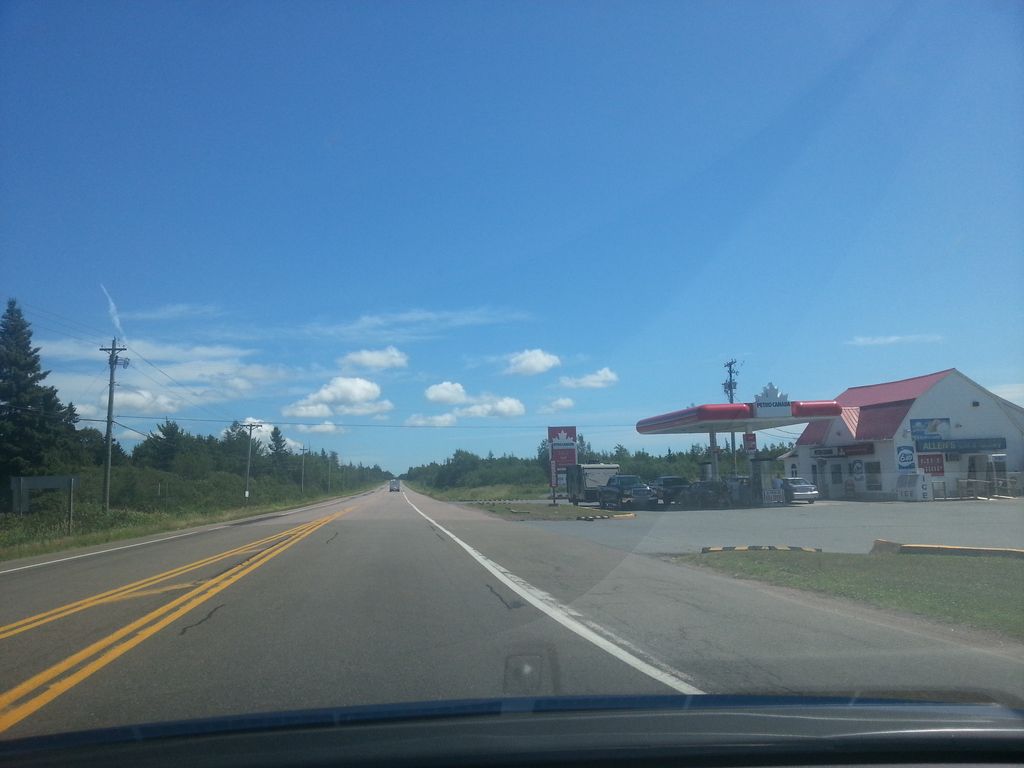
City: charlottetown